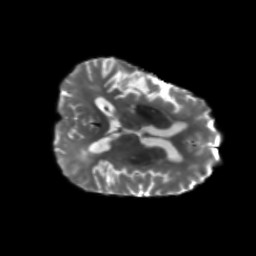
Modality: T2w
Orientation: axial
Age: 60
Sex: female
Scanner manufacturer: siemens
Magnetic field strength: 3 T
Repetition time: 5.25 s
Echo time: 0.08 s